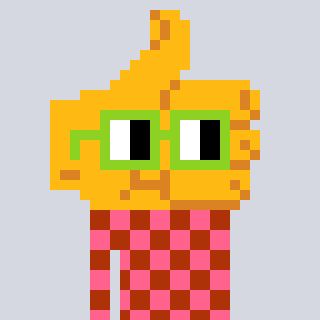
a pixel art character with square light green glasses, a thumbsup-shaped head and a hotbrown-colored body on a cool background